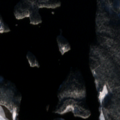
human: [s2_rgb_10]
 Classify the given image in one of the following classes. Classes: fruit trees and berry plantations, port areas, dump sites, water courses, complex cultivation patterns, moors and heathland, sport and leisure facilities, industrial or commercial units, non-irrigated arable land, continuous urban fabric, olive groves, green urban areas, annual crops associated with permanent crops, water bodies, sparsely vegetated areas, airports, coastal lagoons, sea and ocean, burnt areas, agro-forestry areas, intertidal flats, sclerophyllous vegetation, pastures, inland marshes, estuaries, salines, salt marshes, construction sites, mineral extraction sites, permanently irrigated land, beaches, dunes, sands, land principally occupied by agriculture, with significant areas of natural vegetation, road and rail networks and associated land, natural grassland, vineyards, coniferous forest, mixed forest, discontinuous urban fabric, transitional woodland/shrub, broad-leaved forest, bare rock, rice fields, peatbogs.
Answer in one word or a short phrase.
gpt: land principally occupied by agriculture, with significant areas of natural vegetation, coniferous forest, mixed forest, water bodies